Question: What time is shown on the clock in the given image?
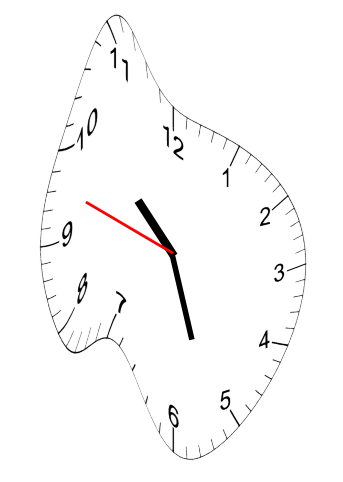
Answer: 10:26:48